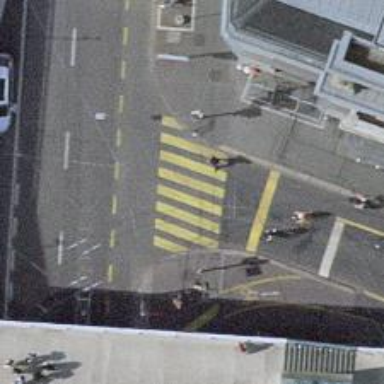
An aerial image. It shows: Road crossing with traffic signals.